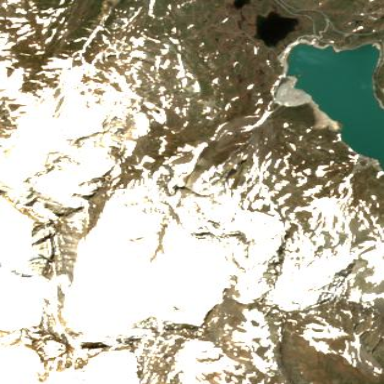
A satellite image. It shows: Stunning view of glacier.